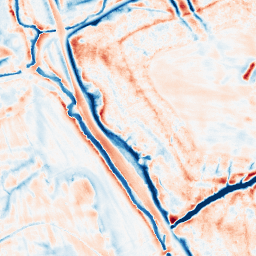
Category: edge_preserving
Decomposition family: bilateral
Decomposition parameters: d: 21
sigma_color: 25
sigma_space: 150
Upsampling method: edge_directed
Upsampling parameters: scale: 4
Upsampling scale: 4